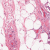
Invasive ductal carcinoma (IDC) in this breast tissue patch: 0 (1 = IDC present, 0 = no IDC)